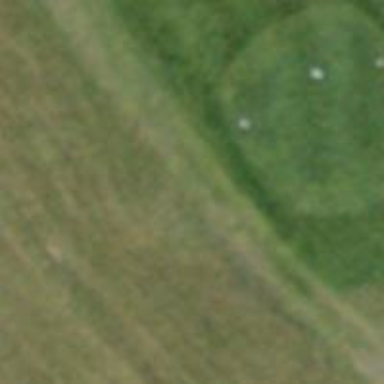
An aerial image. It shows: Golf tee.